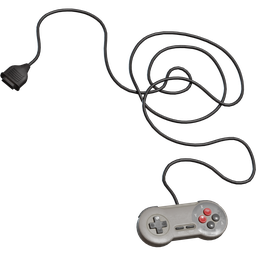
Label: electronics